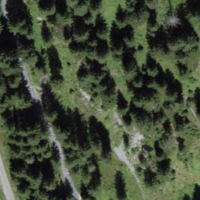
EUNIS habitat code: 43
Species observed at this site:
Nucifraga caryocatactes